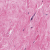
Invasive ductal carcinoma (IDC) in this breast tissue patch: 0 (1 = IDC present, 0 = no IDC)